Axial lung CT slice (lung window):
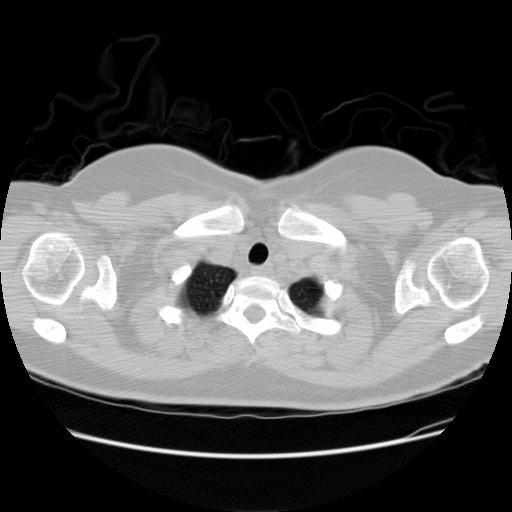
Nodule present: no